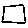
Label: square